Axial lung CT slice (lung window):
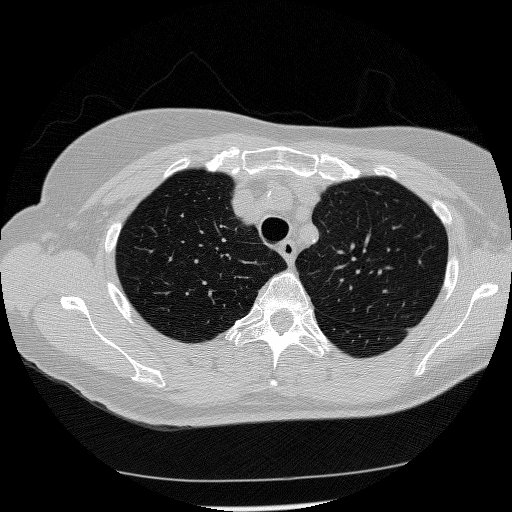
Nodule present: no